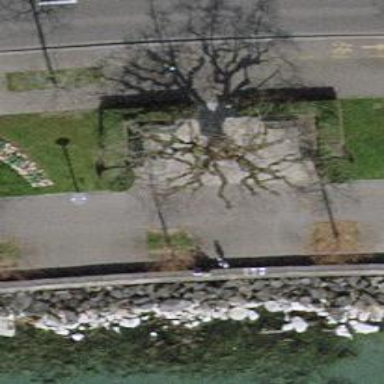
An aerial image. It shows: Bench for seating.